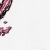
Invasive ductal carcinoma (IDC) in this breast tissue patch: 0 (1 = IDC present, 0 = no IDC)